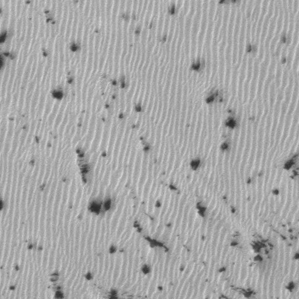
Label: frost